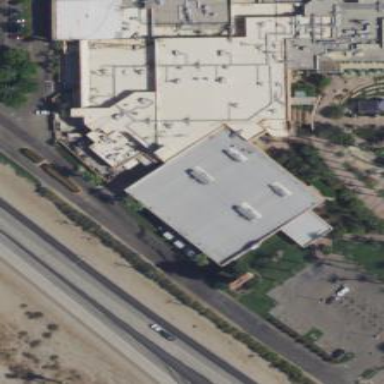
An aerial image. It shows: Building with bowling alley inside.